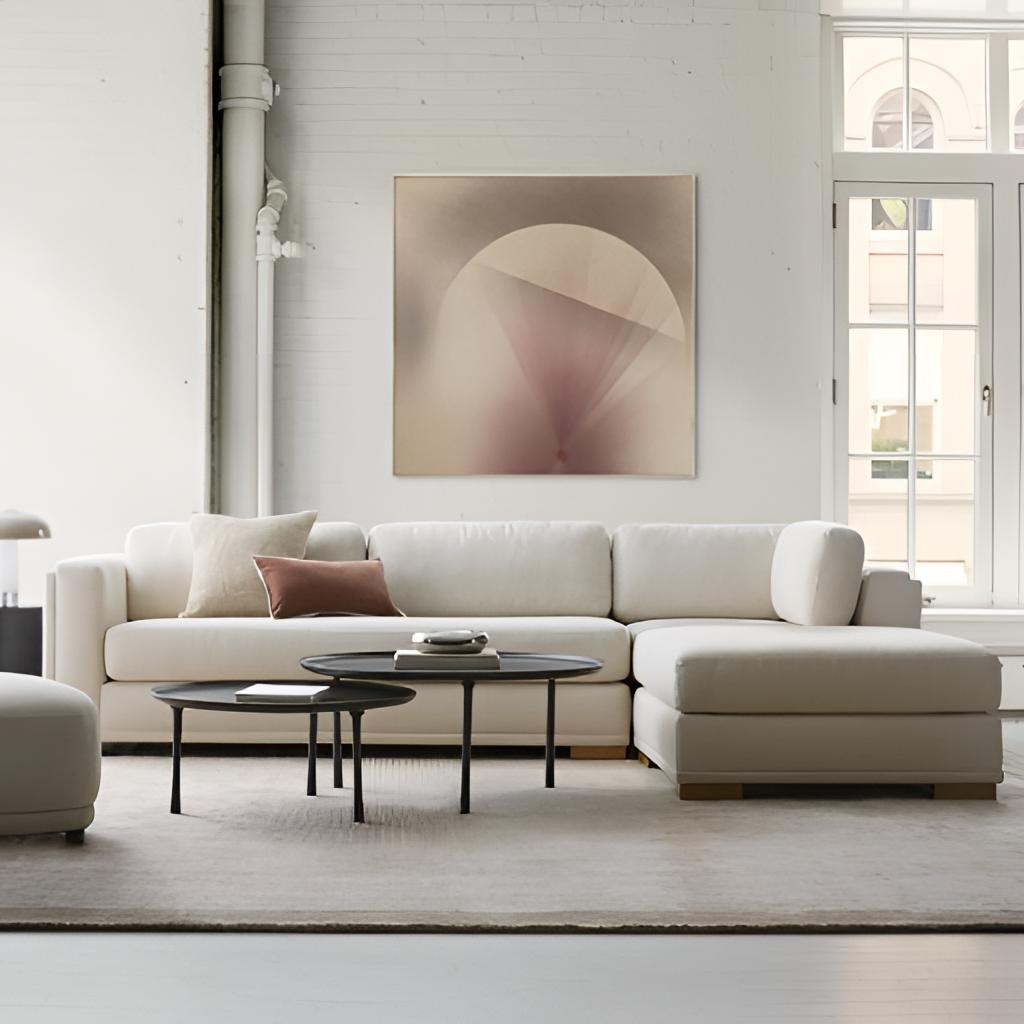
fabric sectional sofa, living room, paint wallpaper, with solid pattern, gray wood flooring, with plank pattern, contemporary